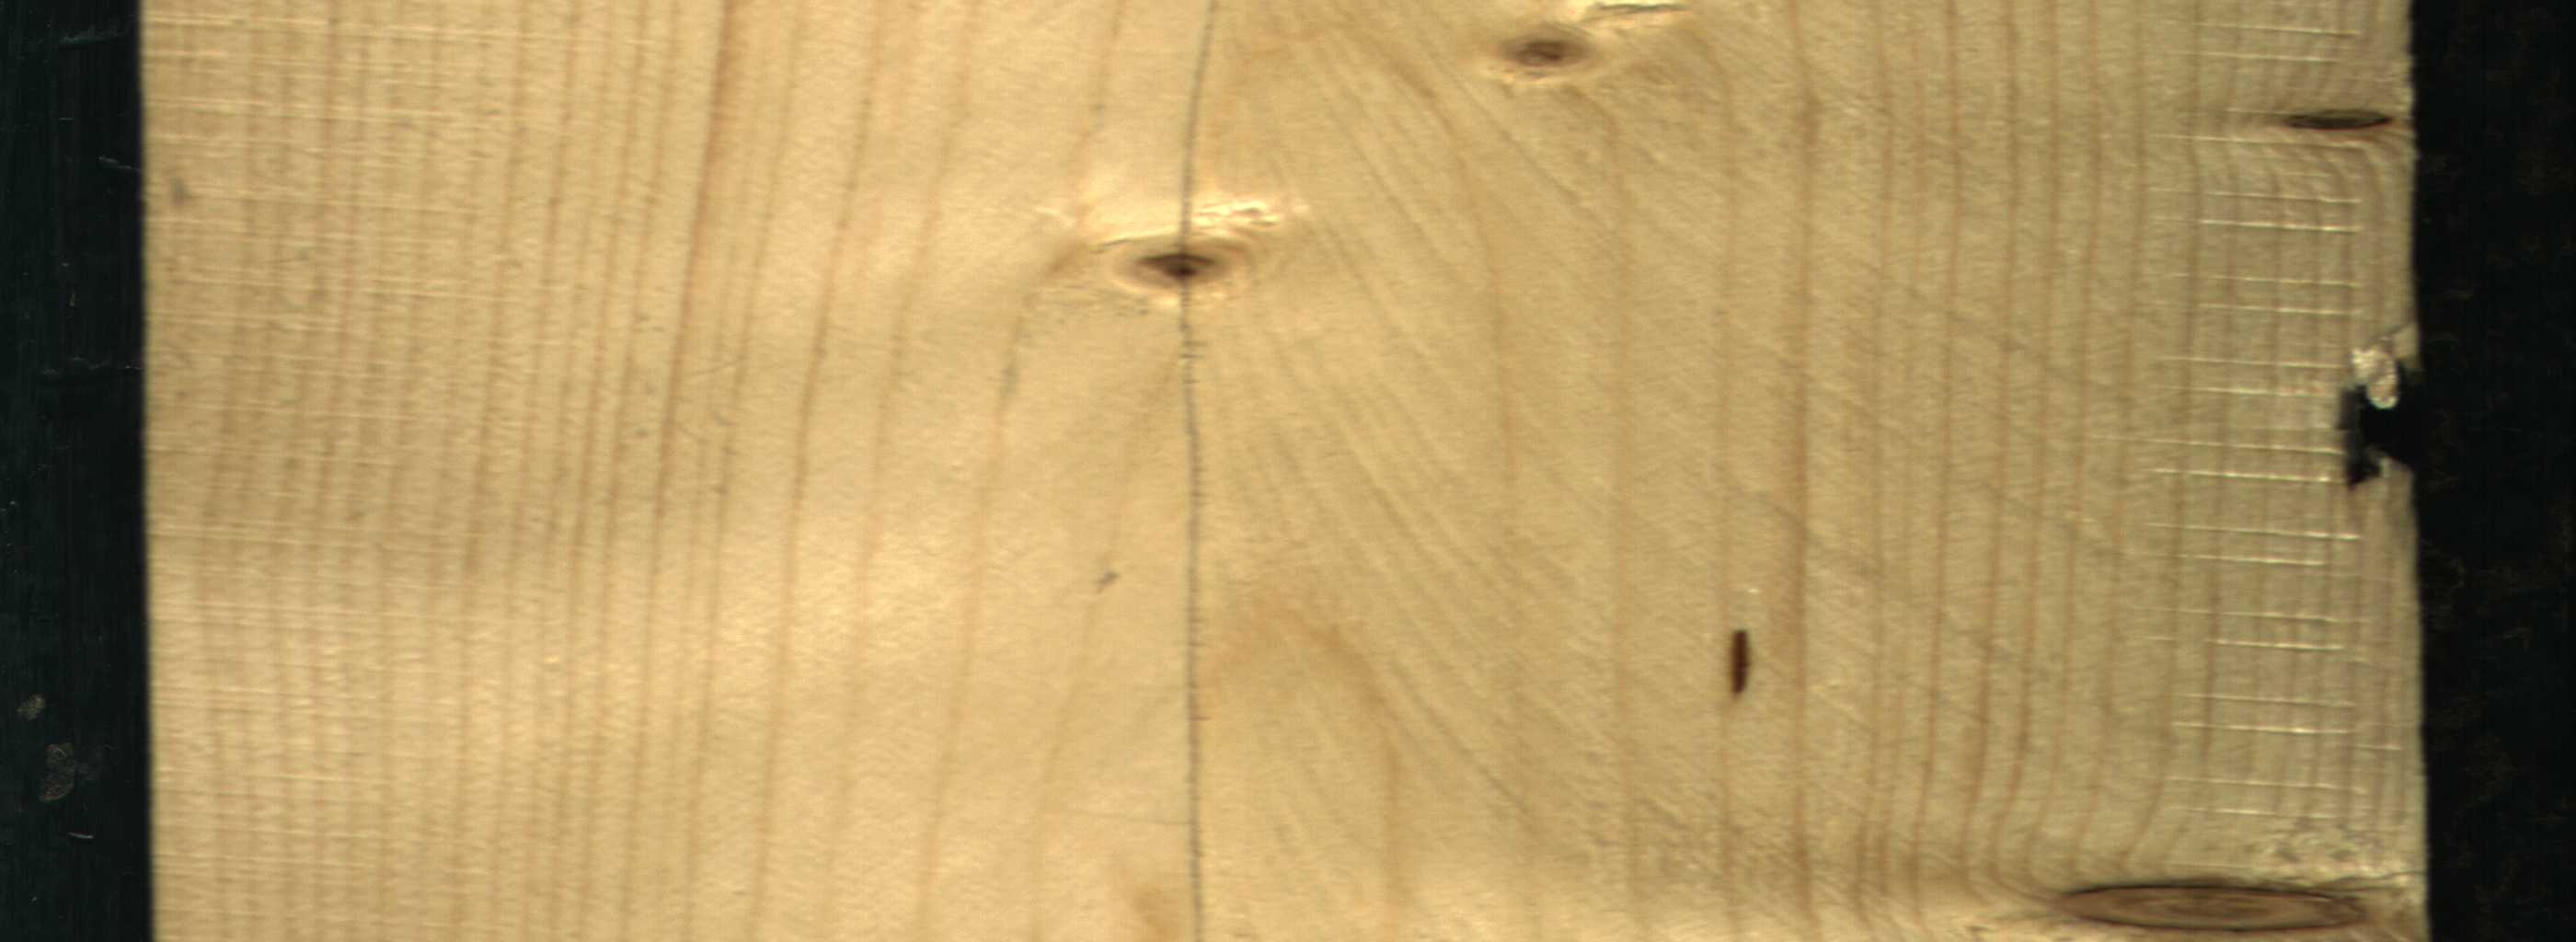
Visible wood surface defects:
resin
Knot_missing
Dead_Knot
Live_Knot
Live_Knot
Live_Knot